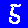
Digit: 5